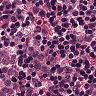
Metastatic tissue present: yes